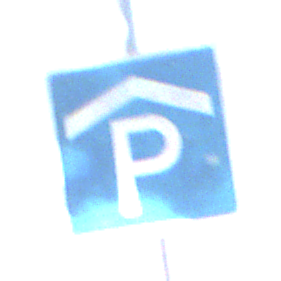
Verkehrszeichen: Parkhaus
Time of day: SunriseSunset
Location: Outdoor (Nature)
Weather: Clear
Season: NotSpecified
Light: Natural